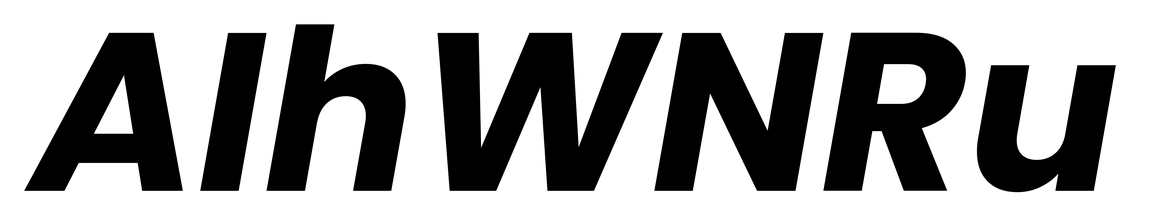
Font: Poppins-BoldItalic